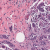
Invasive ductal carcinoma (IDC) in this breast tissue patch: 1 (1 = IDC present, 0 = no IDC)